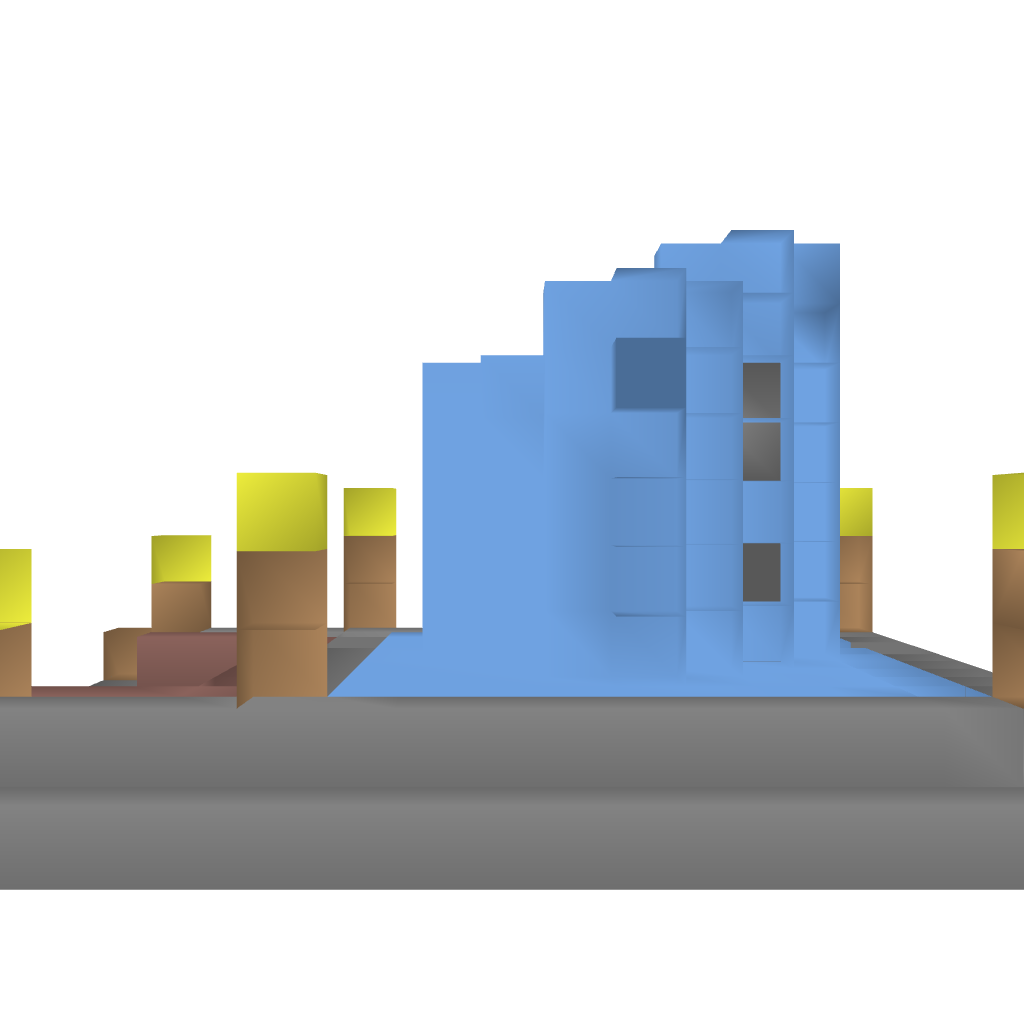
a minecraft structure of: small fountain bad low quality